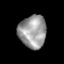
Tissue: skin
Cell type: Epithelial cells
Senescence score: 0.6758
Nuclear area (px): 878
Mean DAPI intensity: 156.148